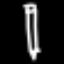
Label: pencil